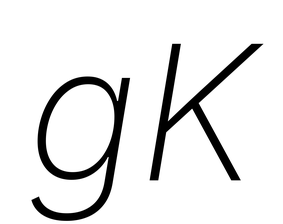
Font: Inter-Italic_ExtraLight_Italic